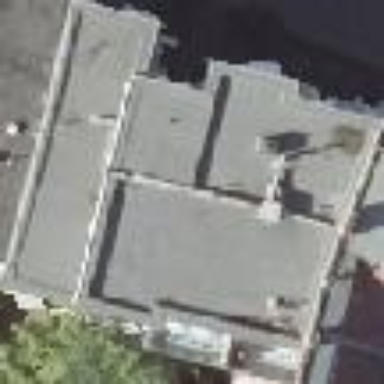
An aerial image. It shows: Residential building with flat roof. The building has white color.